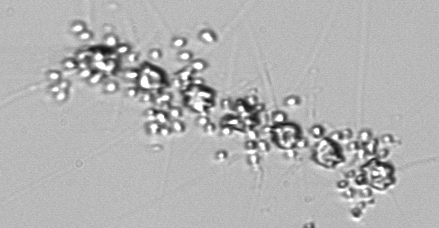
Label: Chaetoceros_didymus_TAG_external_flagellate